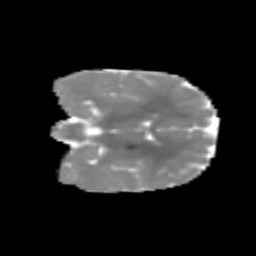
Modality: MD
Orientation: coronal
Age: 7
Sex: female
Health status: healthy